Interaction volume radius: 10 \u00c5
Interaction volume height: 25 \u00c5
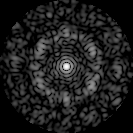
Disorder parameter: 0.789